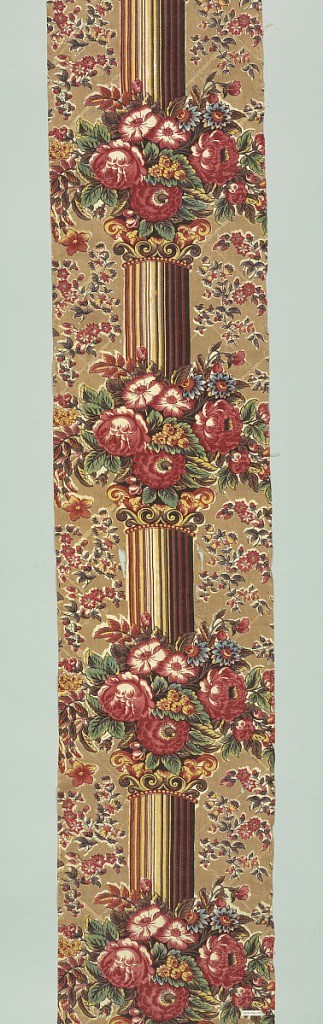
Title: Textile
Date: mid-19th century
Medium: cotton Technique: roller and block printed, glazed
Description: Long, narrow fragment printed in a pillar design. Brilliant natural size flowers clustered on pillar, which is striped in deep red, brown, yellow, and light red. At side, small clusters of flowers. Ground in tea-color brown.